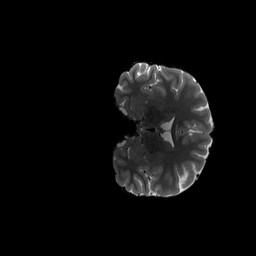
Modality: T2w
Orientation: coronal
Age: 27
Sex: female
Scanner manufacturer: siemens
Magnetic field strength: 3 T
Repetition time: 3.2 s
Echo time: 0.564 s